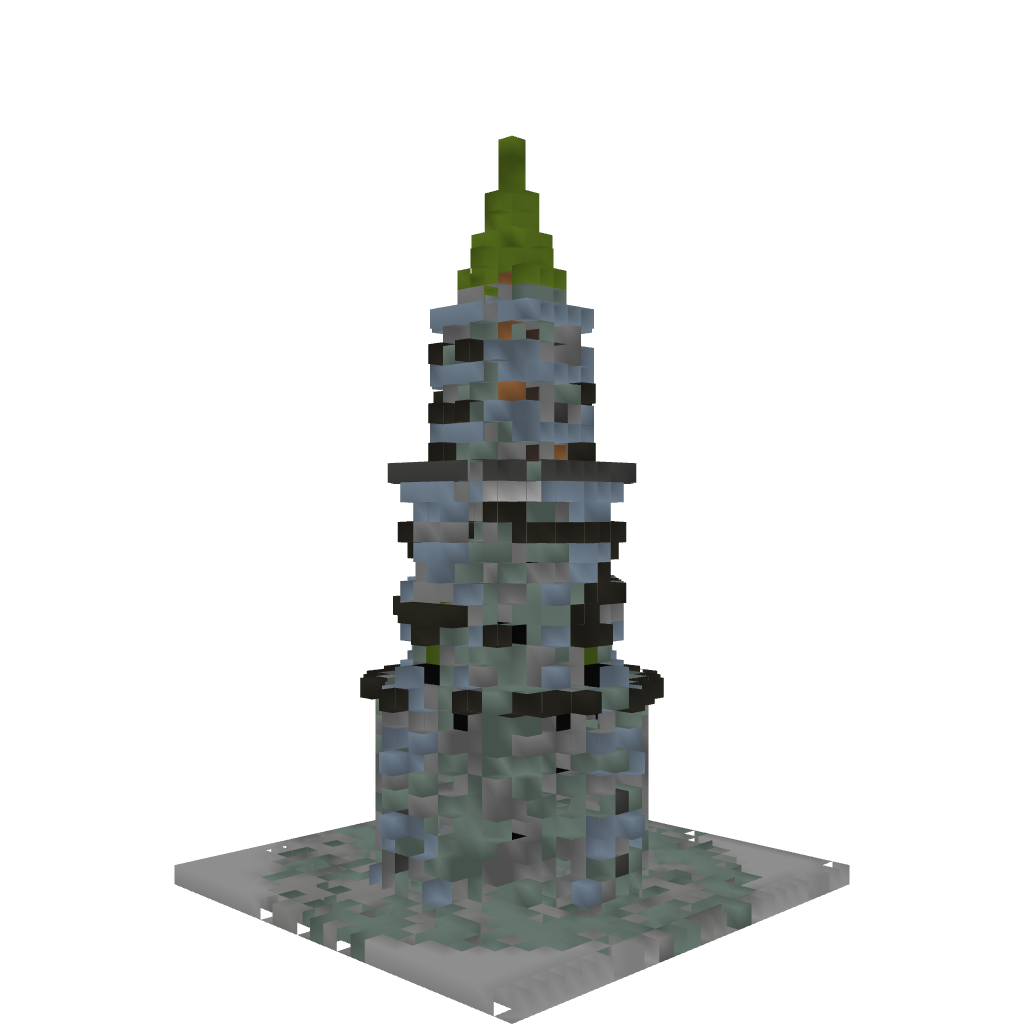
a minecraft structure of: Medieval Tower Normal